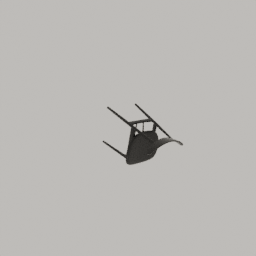
Label: furniture